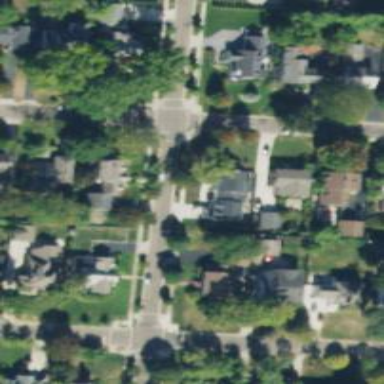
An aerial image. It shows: Residential driveway serving as service road.